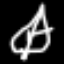
Label: leaf